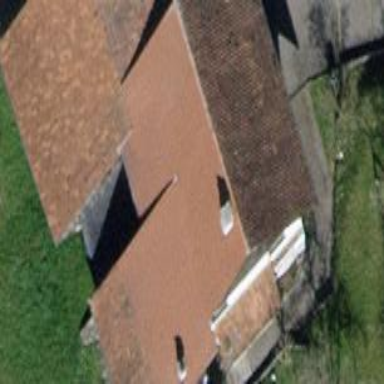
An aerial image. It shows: Building with pitched roof.